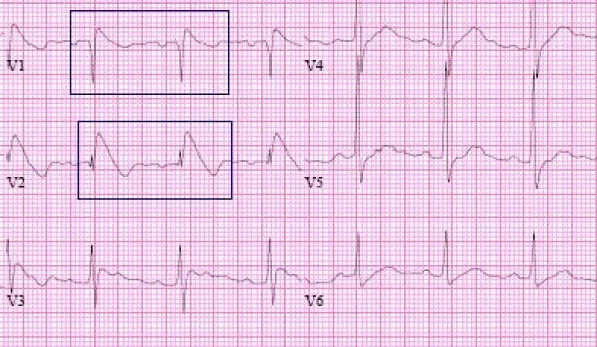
Brugada ECG pattern.
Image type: electrography (ekg)